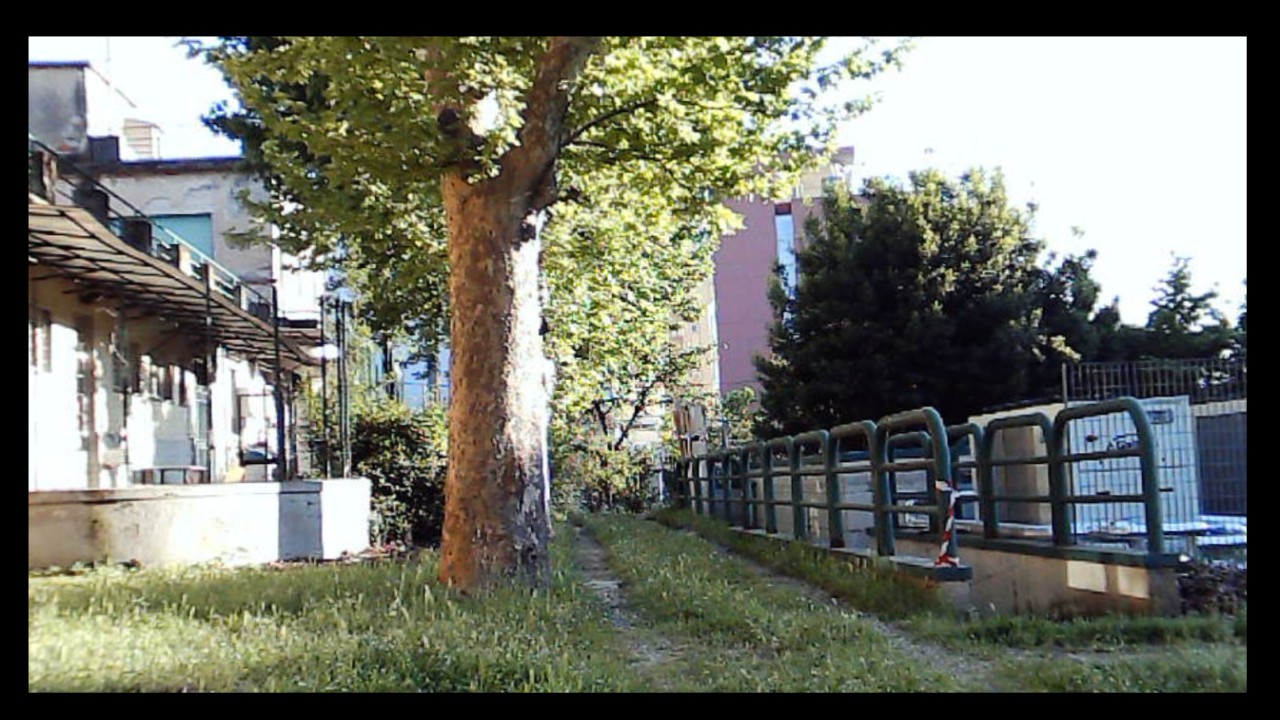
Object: DJI Tello EDU